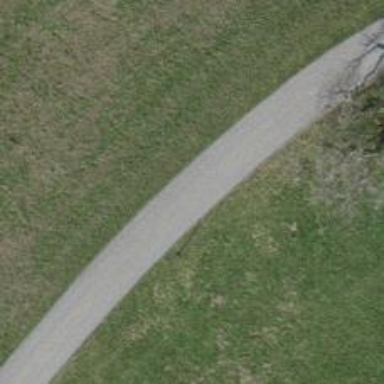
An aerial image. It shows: Unclassified road with asphalt surface and grade1 tracktype.